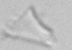
Label: detritus_transparent